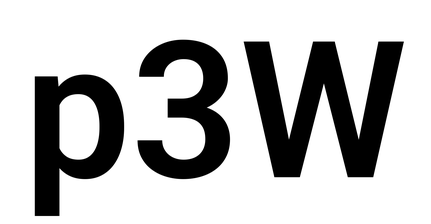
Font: Roboto_SemiBold